Field crop: tomato
Growth stage: 1
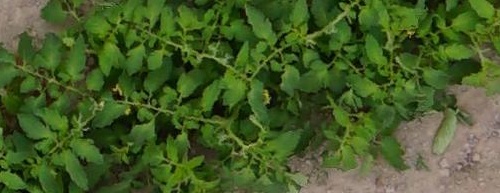
Species: tomato